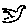
Label: bird